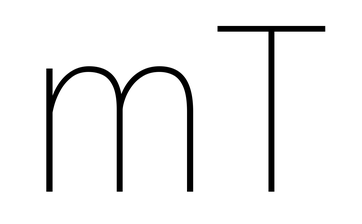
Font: Roboto_Condensed_Thin